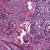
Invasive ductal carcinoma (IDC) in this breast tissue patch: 1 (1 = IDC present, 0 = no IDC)